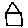
Label: house